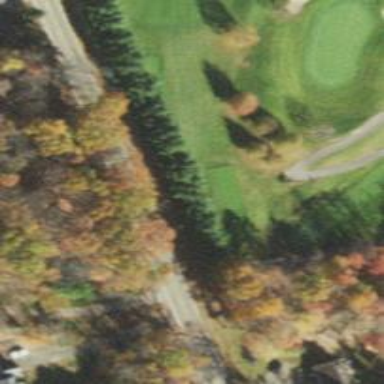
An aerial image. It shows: Golf tee.